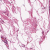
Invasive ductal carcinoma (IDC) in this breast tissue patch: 0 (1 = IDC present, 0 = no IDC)